Interaction volume radius: 5 \u00c5
Interaction volume height: 35 \u00c5
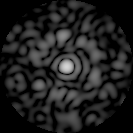
Disorder parameter: 0.8152